Interaction volume radius: 5 \u00c5
Interaction volume height: 30 \u00c5
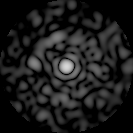
Disorder parameter: 0.8065